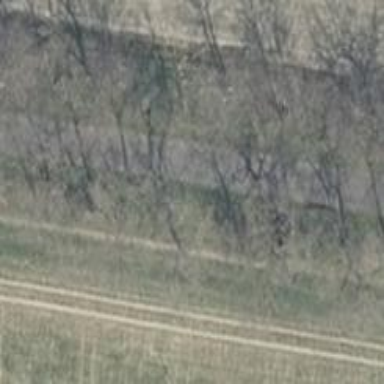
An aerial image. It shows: Row of trees in natural setting.